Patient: sex M, age 31
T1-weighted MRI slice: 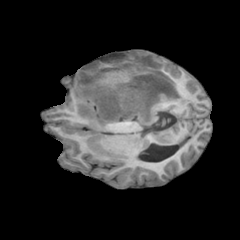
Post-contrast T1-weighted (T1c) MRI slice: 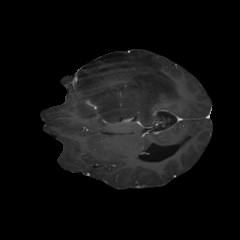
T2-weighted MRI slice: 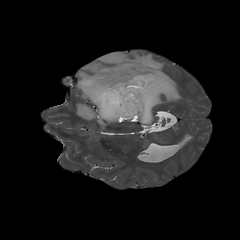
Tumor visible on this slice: yes
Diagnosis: Astrocytoma, IDH-mutant
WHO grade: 3